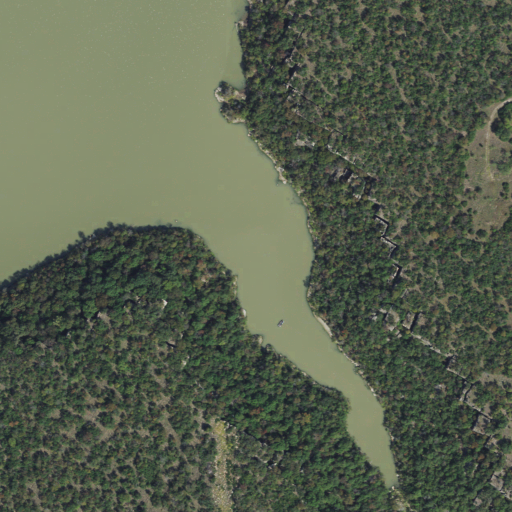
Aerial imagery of valley in Texas named Devils Den Hollow containing deciduous forest, open water, grassland, shrub, herbaceous wetlands, and open development